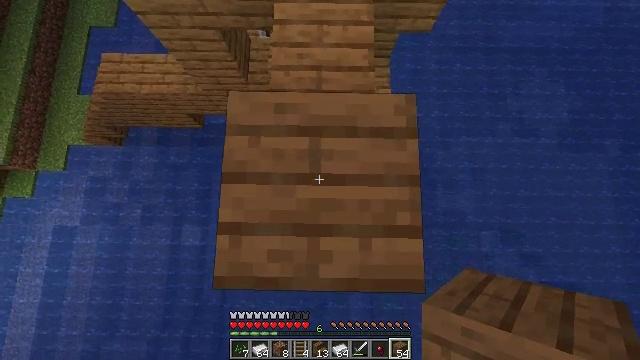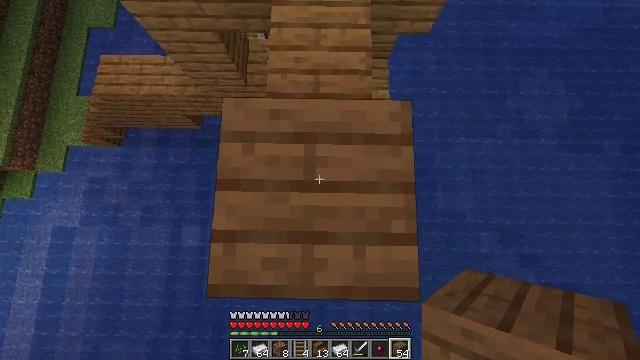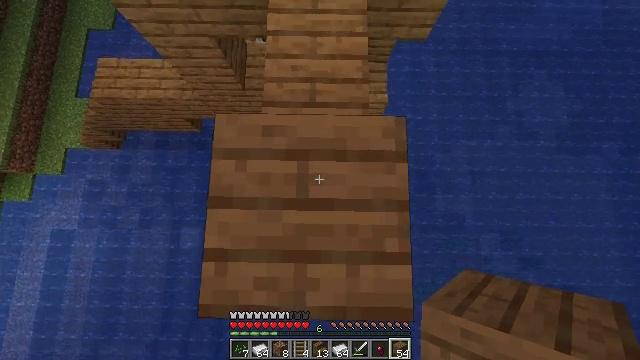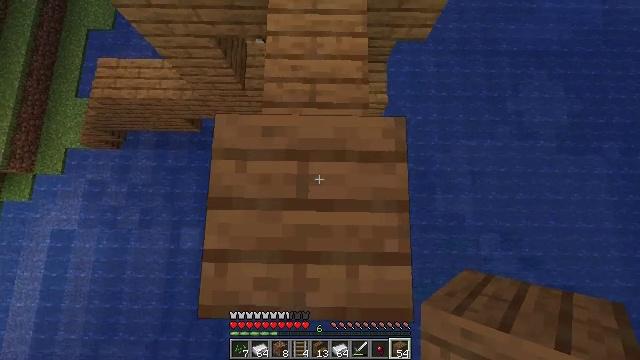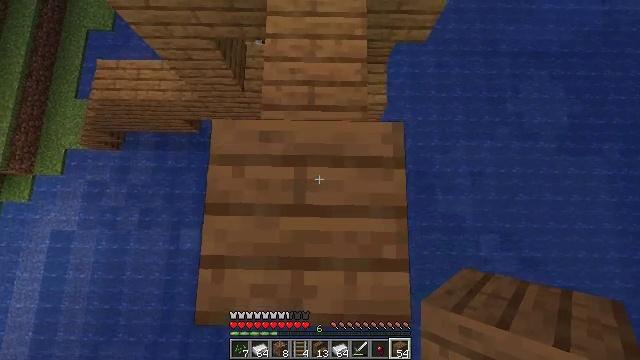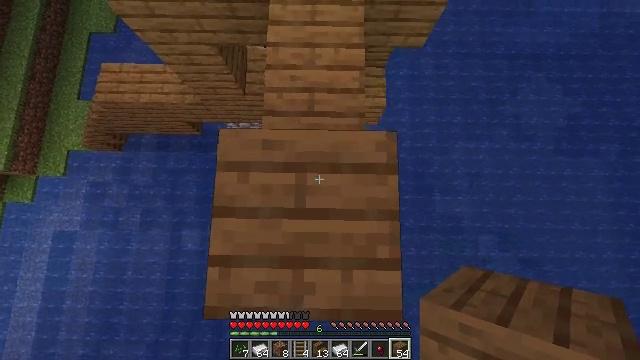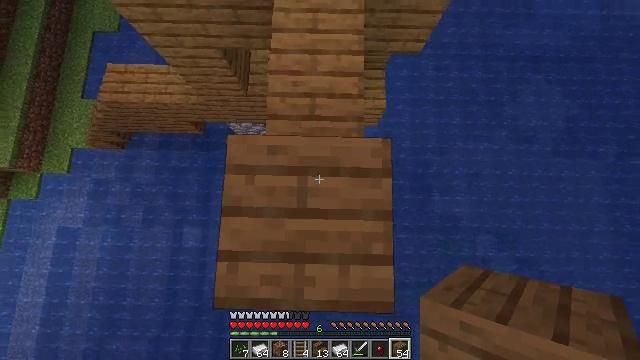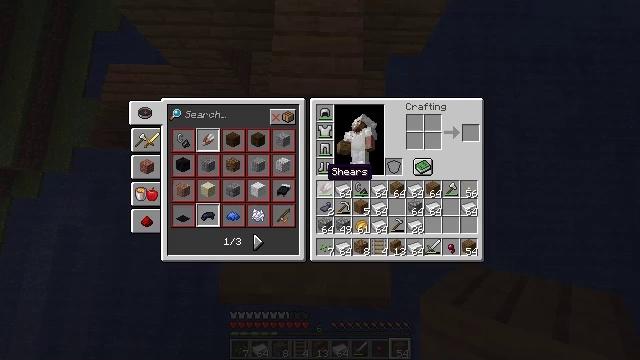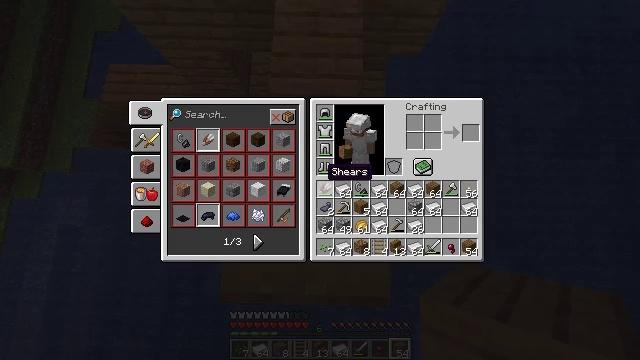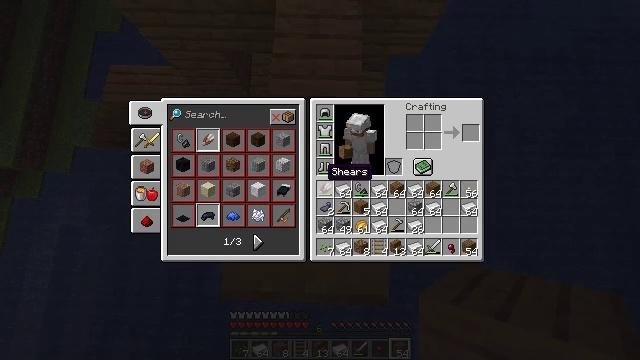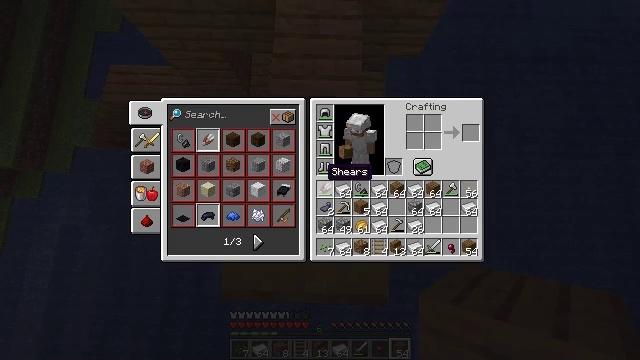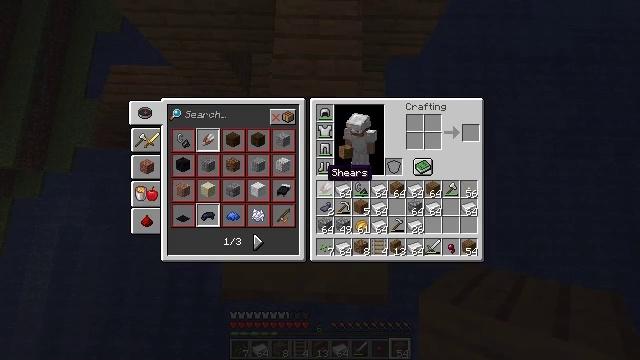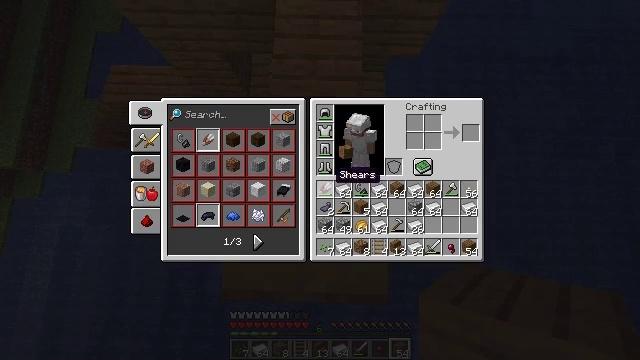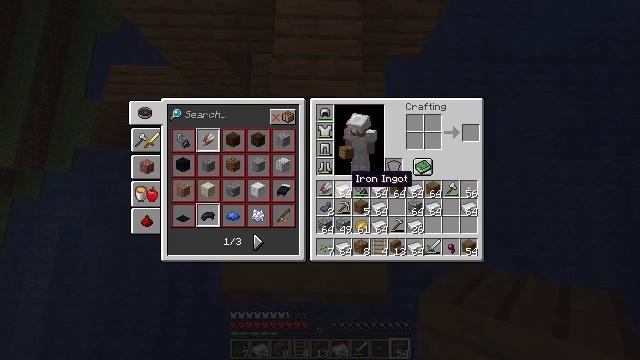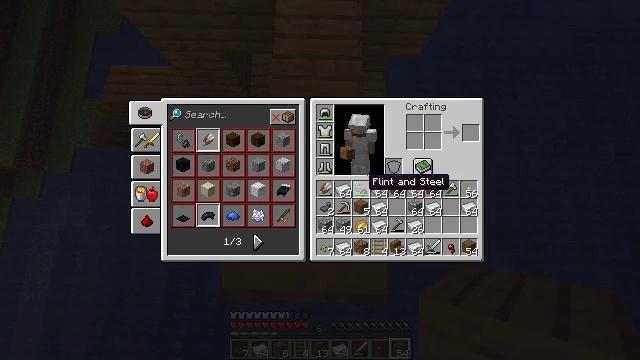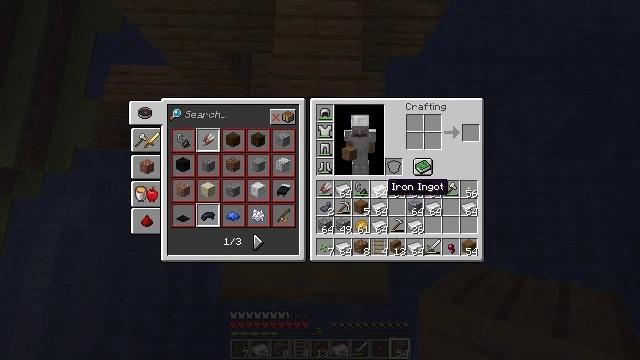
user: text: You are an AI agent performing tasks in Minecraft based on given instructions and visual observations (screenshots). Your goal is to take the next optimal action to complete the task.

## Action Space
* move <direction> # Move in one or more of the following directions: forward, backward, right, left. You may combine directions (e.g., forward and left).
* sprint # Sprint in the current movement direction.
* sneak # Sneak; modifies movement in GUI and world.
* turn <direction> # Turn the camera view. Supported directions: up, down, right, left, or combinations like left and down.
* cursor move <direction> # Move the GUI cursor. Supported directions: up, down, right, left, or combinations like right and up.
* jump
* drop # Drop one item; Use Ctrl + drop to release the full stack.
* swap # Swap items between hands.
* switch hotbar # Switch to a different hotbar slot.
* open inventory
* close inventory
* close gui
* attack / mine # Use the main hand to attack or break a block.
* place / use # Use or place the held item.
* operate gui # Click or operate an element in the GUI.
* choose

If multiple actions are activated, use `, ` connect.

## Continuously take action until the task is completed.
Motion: motion action
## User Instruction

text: Get spruce planks back into your inventory.
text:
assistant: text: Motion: move forward, sneak
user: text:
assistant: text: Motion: move forward, sneak
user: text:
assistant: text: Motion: sneak
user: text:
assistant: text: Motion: no_op
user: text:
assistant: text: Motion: no_op
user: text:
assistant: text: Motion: no_op
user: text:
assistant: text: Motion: open inventory
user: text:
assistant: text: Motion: open inventory
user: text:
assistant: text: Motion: open inventory
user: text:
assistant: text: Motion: no_op
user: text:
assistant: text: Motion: no_op
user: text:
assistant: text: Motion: cursor move right
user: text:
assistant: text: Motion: cursor move right
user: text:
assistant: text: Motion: cursor move right
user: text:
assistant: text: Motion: cursor move right
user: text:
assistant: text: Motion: cursor move right
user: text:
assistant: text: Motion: no_op
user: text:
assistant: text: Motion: no_op
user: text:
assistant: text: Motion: no_op
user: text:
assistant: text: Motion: cursor move down
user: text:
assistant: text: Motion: cursor move right and down
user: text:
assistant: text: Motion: cursor move right
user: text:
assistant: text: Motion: no_op
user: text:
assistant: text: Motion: no_op
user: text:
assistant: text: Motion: no_op
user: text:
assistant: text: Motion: no_op
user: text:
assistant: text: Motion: cursor move left
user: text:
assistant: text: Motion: no_op
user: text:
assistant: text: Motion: no_op
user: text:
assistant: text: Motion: cursor move right